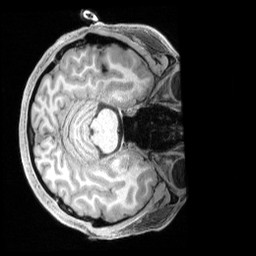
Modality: T1w
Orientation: axial
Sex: male
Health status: ill
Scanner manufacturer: siemens
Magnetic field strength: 3 T
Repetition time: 2.4 s
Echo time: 0.00201 s